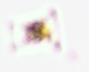
Label: Detritus